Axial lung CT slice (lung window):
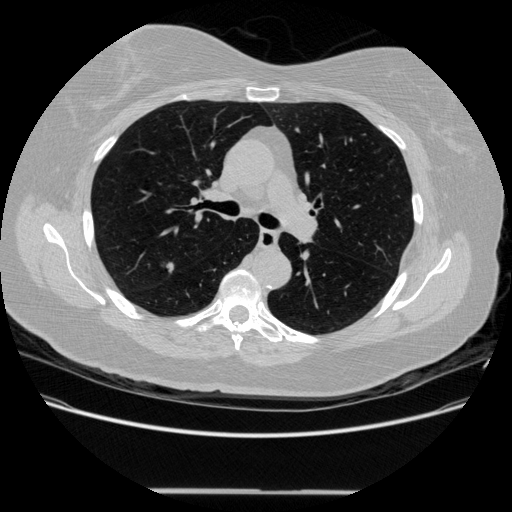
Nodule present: yes
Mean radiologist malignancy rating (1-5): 4.667